Field crop: tomato
Growth stage: 1
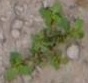
Species: portulaca